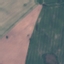
Land use / land cover: AnnualCrop